Field crop: maize
Growth stage: 2
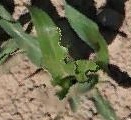
Species: maize